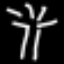
Label: palm tree